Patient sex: F
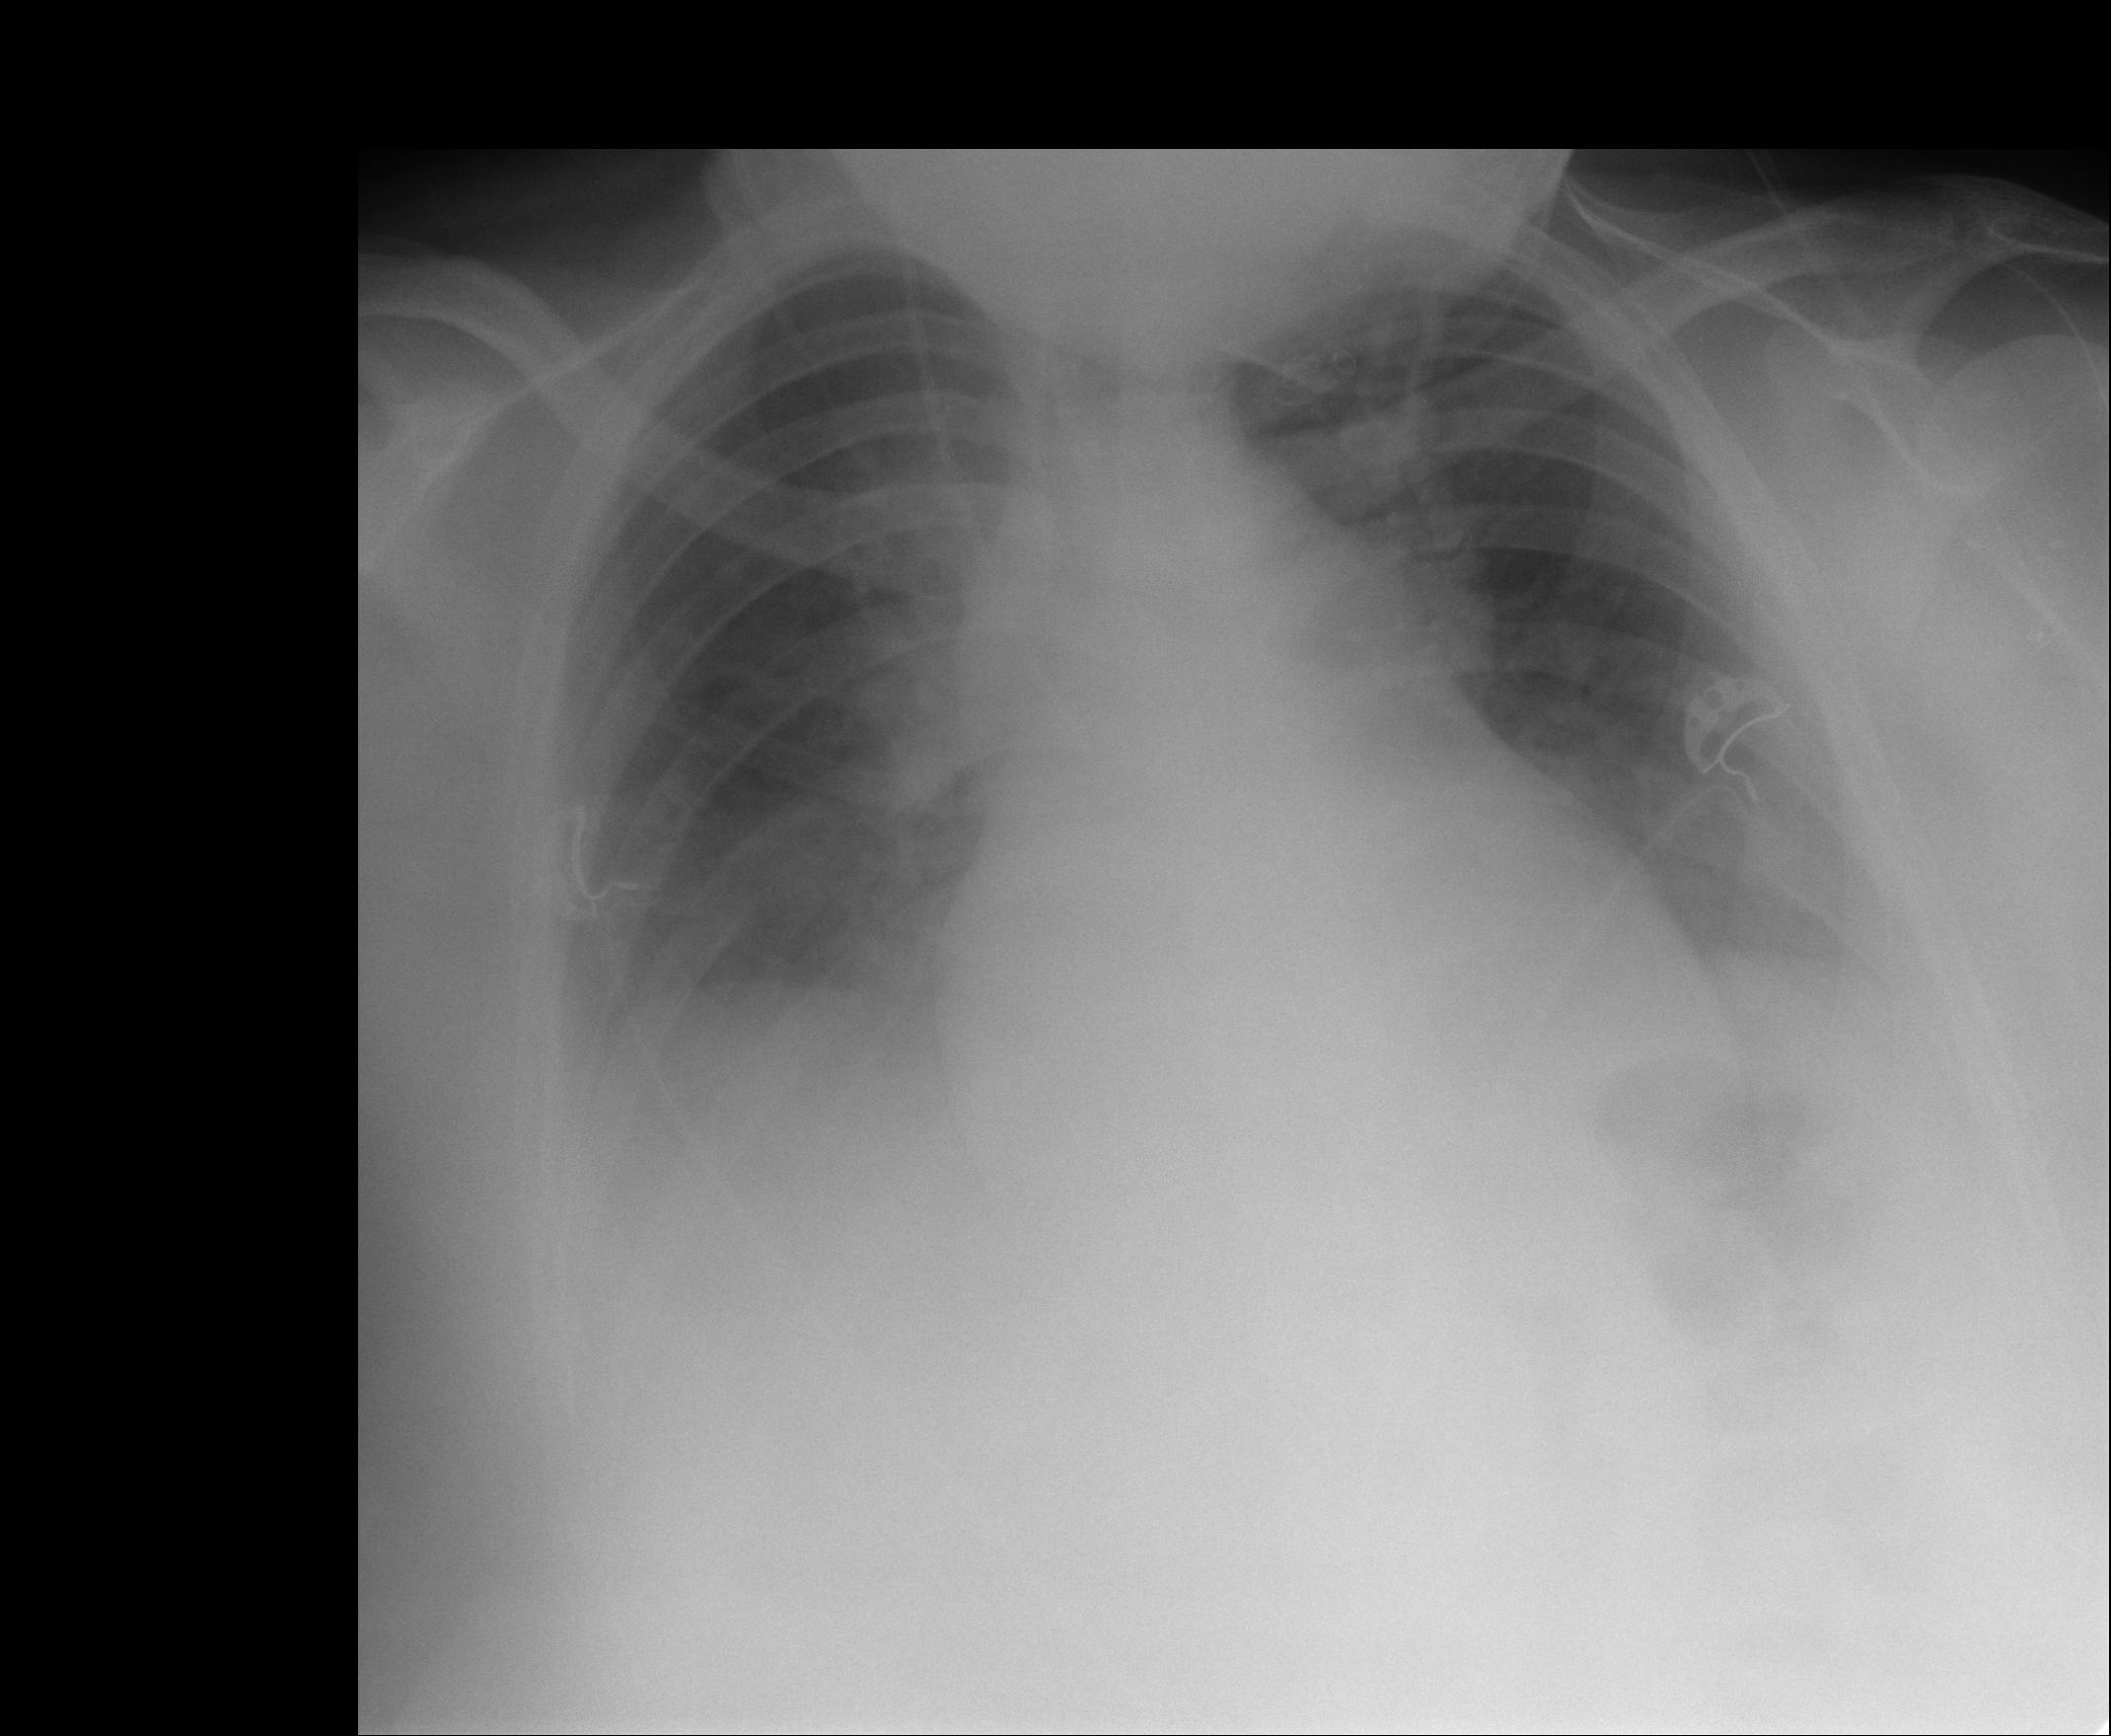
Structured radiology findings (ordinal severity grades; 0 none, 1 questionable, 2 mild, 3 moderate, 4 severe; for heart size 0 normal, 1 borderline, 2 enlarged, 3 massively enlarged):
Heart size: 1
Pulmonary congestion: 0
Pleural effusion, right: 2
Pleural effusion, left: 2
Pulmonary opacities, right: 0
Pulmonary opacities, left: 0
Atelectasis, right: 2
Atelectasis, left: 2